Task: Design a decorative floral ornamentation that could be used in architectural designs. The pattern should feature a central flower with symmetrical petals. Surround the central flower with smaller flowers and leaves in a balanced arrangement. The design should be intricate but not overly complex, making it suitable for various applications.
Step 1556:
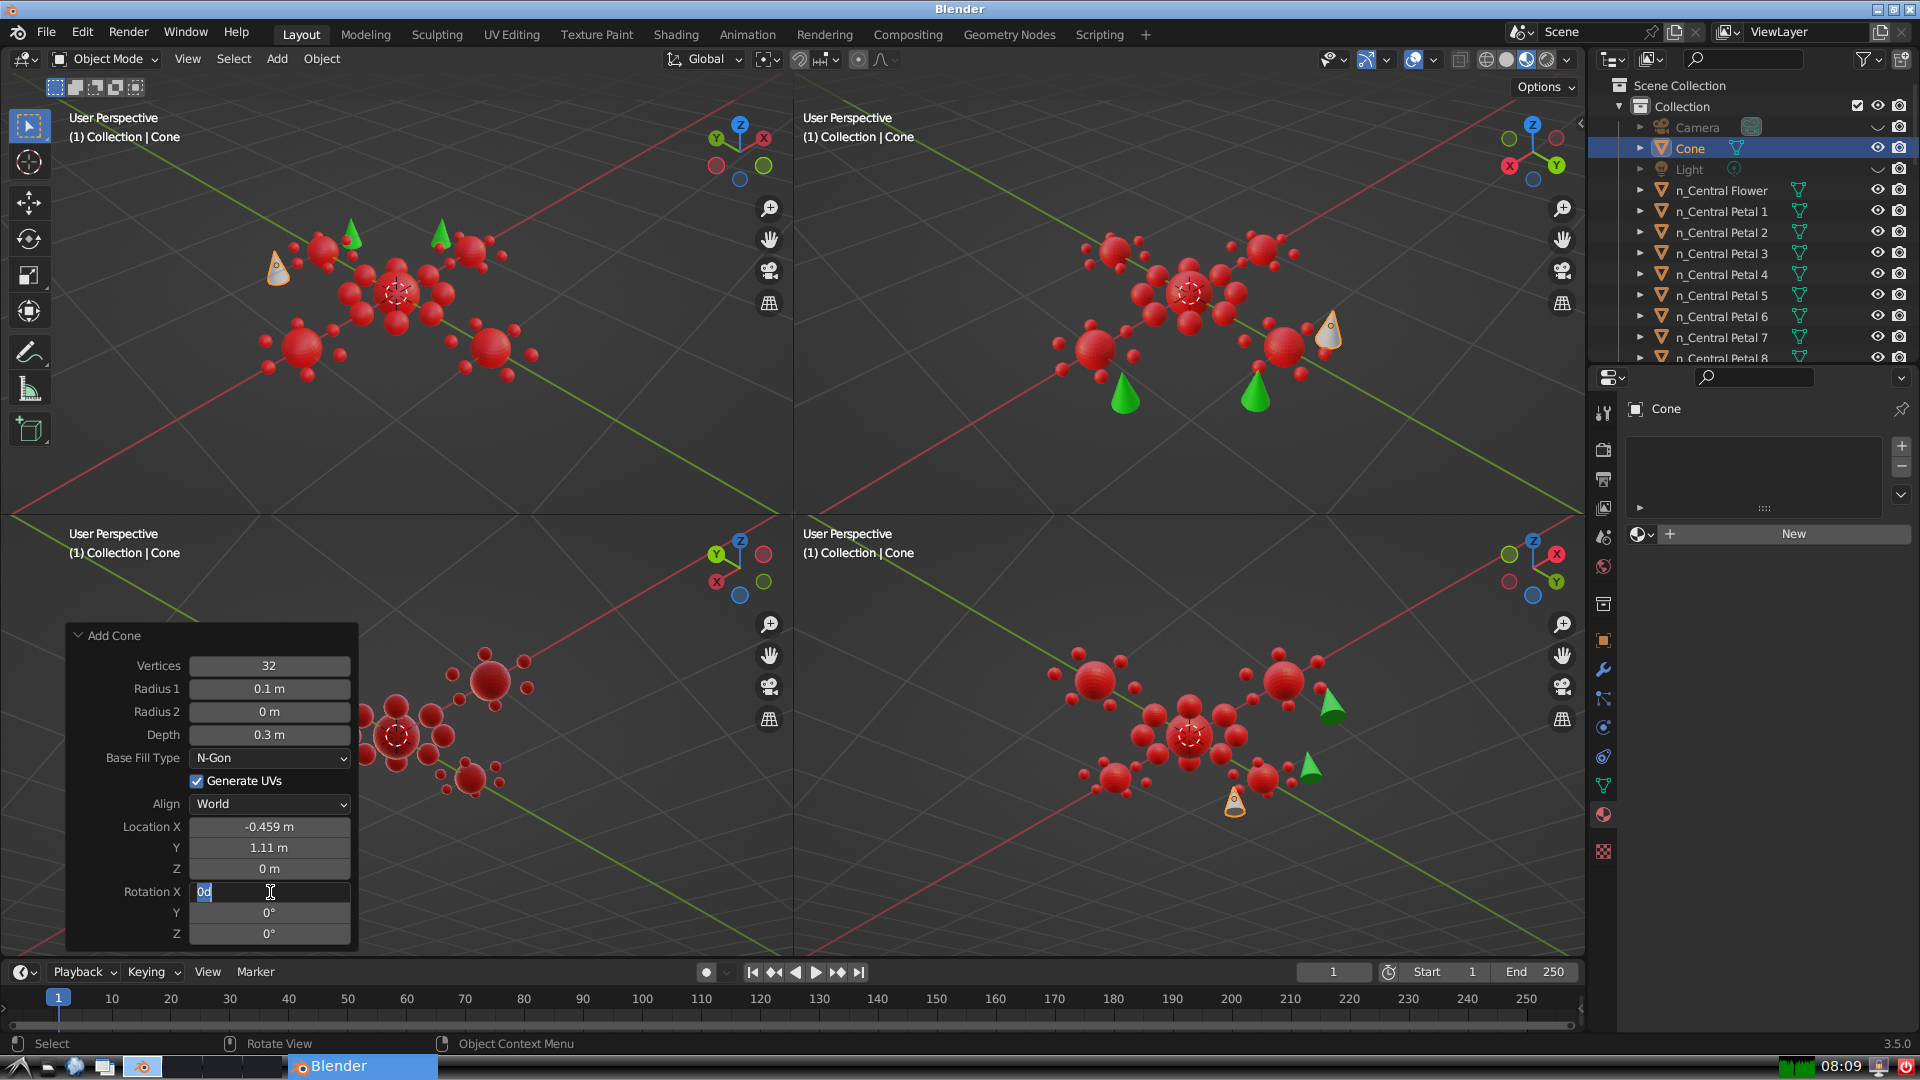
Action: input_text: 0.0